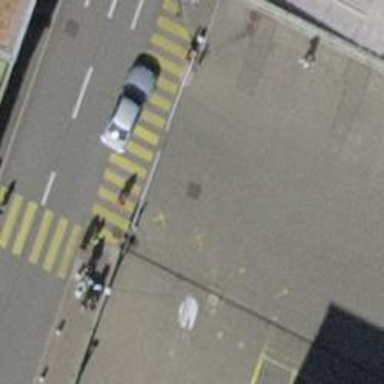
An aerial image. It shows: Lift gate barrier.